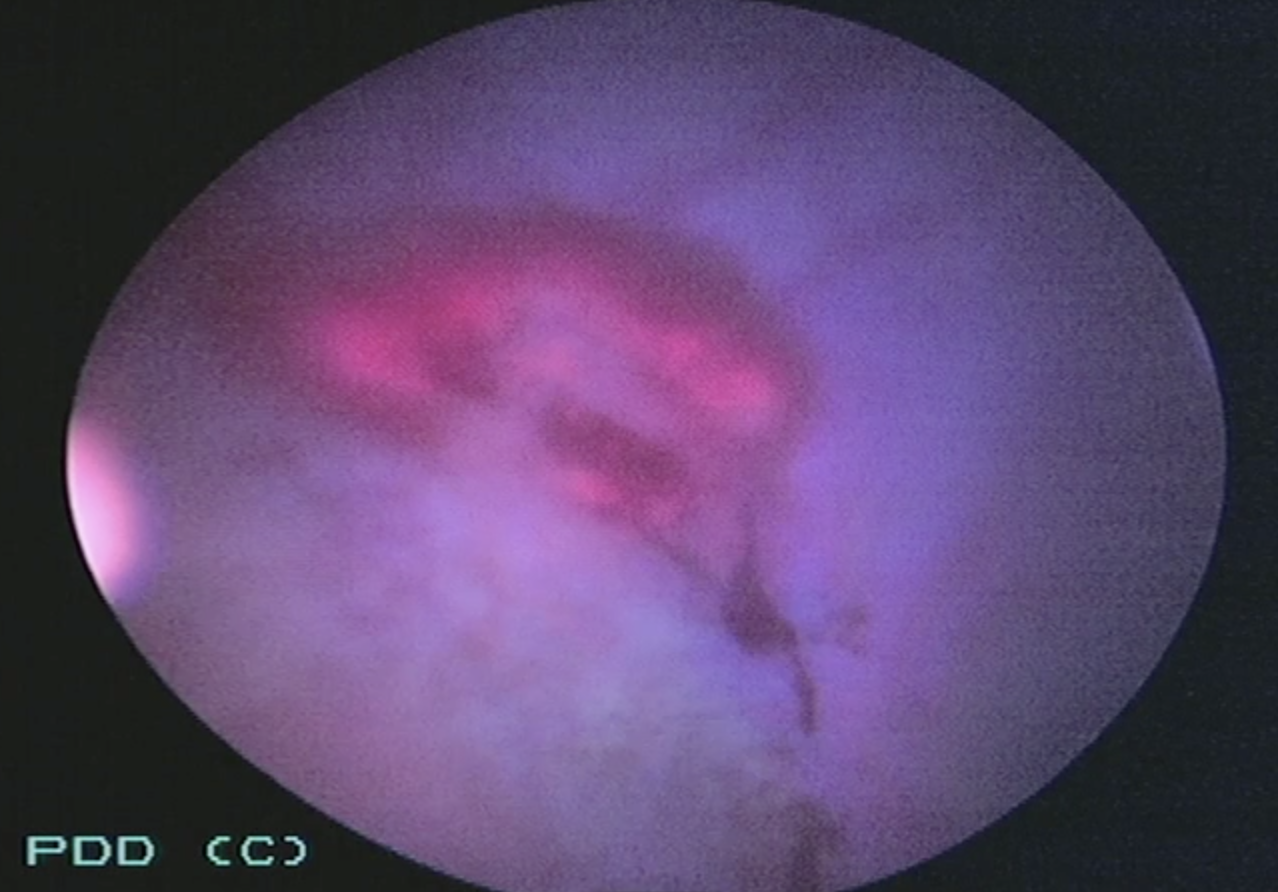
Modality: BLC
Class: Malignant
Subclass: CIS
Lesion: L1
Stage: Tis
Morphology: Non-papillary
Bladder cancer association: Yes